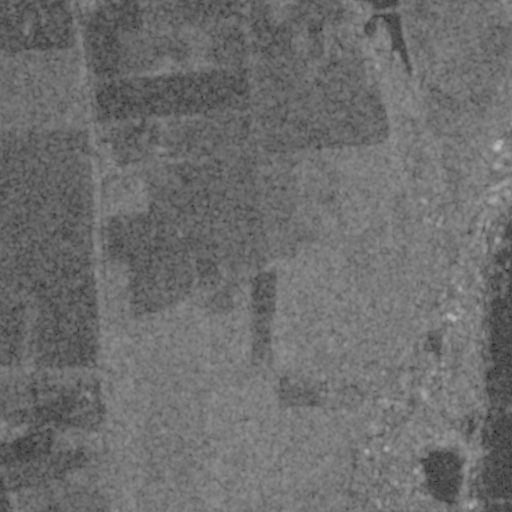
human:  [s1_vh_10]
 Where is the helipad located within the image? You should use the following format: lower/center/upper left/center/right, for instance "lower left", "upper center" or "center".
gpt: The helipad is located in the lower right of the image.
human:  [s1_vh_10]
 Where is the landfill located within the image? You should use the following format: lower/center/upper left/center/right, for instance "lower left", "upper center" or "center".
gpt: The landfill is located in the lower right of the image.
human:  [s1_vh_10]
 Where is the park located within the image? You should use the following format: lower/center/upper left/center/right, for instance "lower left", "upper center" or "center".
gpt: The park is located in the lower center of the image.
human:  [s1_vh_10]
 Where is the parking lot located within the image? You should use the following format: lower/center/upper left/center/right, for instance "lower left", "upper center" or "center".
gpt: The parking lot is located in the upper right of the image.
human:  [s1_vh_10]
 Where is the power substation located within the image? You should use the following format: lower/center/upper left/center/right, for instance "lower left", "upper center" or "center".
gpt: The power substation is located in the lower left of the image.
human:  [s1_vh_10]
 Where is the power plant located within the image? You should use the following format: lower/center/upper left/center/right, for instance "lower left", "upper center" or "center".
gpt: There is no power plant in the image.

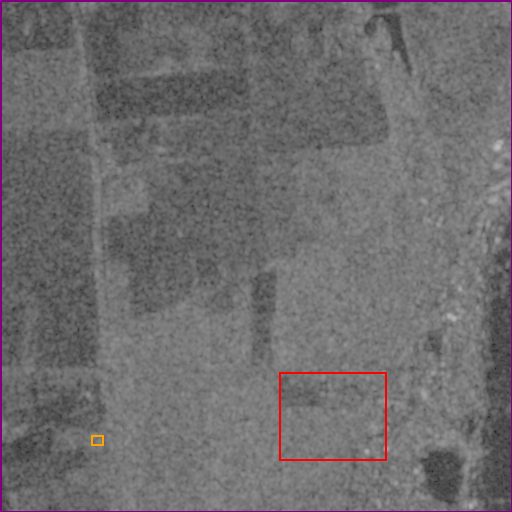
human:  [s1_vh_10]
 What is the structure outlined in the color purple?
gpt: The structure outlined in purple is a crop field.
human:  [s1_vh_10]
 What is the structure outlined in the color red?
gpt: The structure outlined in red is a landfill.
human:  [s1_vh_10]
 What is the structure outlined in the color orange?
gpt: The structure outlined in orange is a power substation.
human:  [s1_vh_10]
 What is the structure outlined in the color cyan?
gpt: There is no cyan outline.